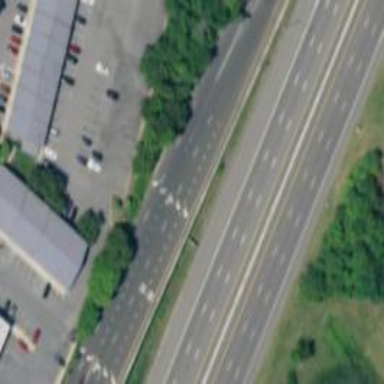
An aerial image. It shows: Asphalt road with primary link designation.